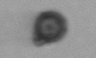
Label: bead